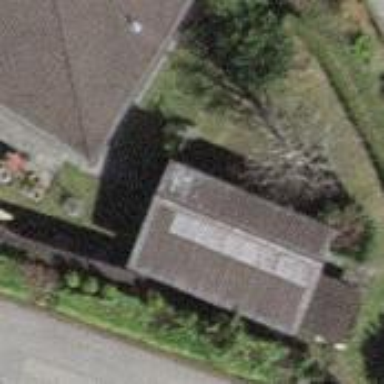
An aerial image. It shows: Shed.